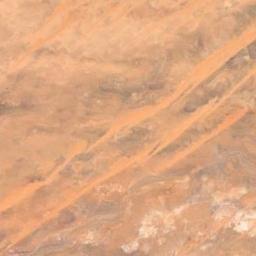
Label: desert